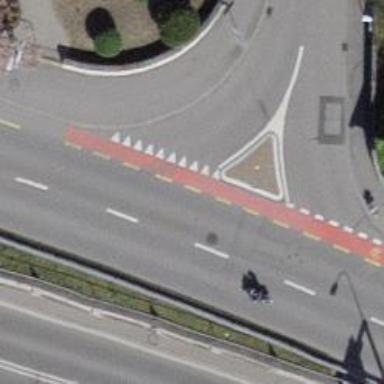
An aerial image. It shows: Traffic calming island.